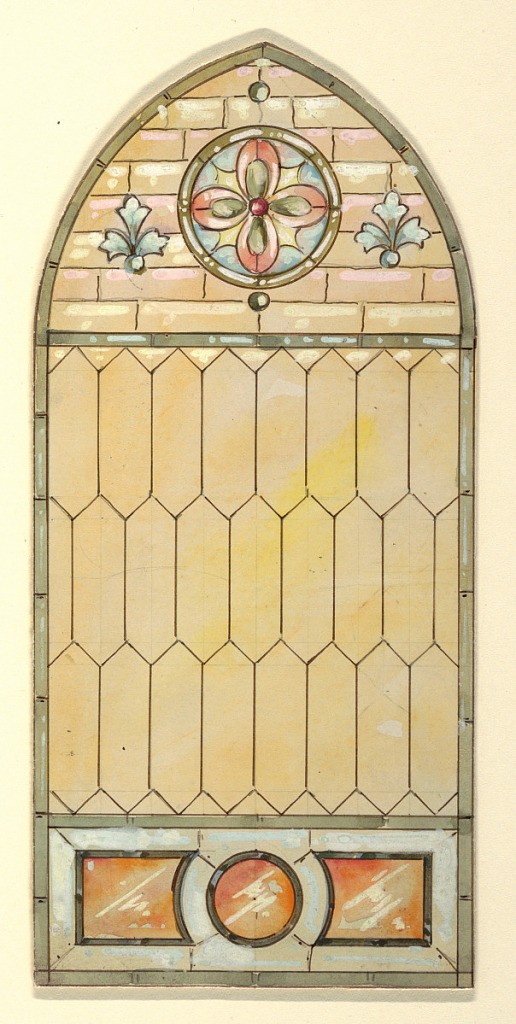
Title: Stained glass window
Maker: John C. Wolf
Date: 1890–1900
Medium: Brush and watercolor, white gouache, pen and black ink, graphite on illustration board
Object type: Drawing
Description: Pointed arch stained glass window with geometric lead pane in soft yellow; lunette containing circular medallion with pink flower on blue; small blue plants on either side; below tripartite orange shapes framed in green.